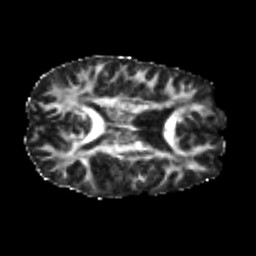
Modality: FA
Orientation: axial
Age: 20
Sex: male
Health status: healthy
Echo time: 0.074 s